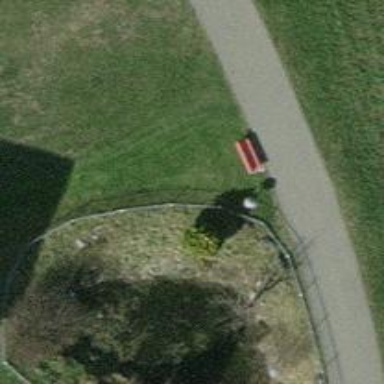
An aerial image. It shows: Bench.